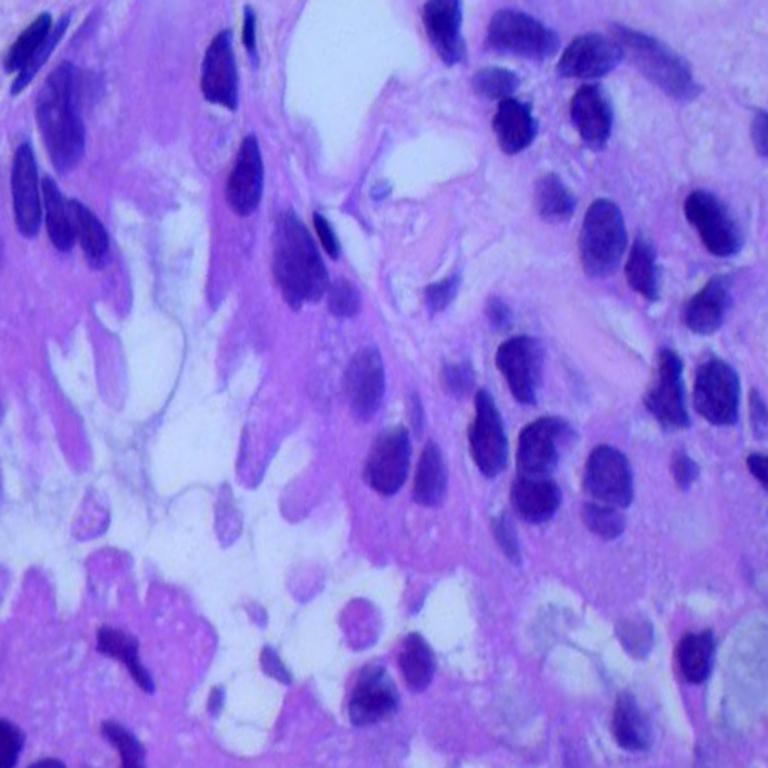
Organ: lung
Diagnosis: adenocarcinomas